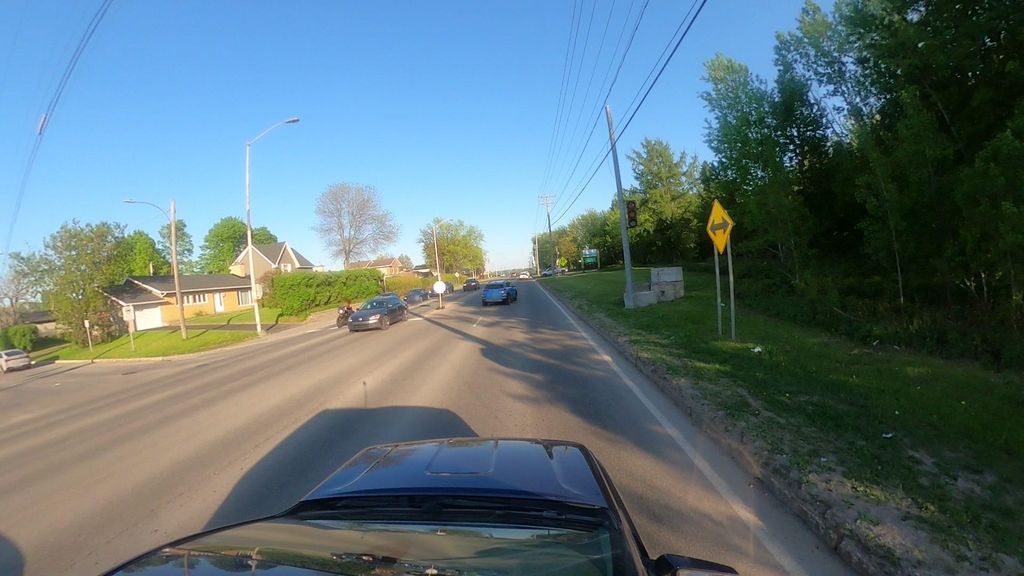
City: quebec_city